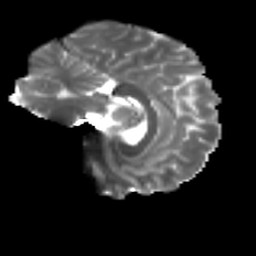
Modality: T2w
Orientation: sagittal
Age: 22
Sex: female
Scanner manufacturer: ge
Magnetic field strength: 3 T
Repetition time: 7.8 s
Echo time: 0.0606 s